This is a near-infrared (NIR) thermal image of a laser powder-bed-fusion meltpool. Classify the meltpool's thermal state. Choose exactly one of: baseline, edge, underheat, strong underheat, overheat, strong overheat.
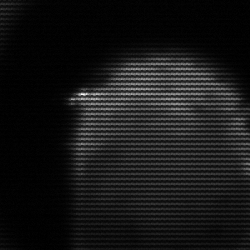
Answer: edge